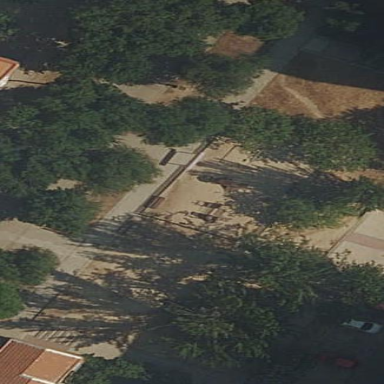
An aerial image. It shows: Playground area for leisure activities on the land.